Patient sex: M
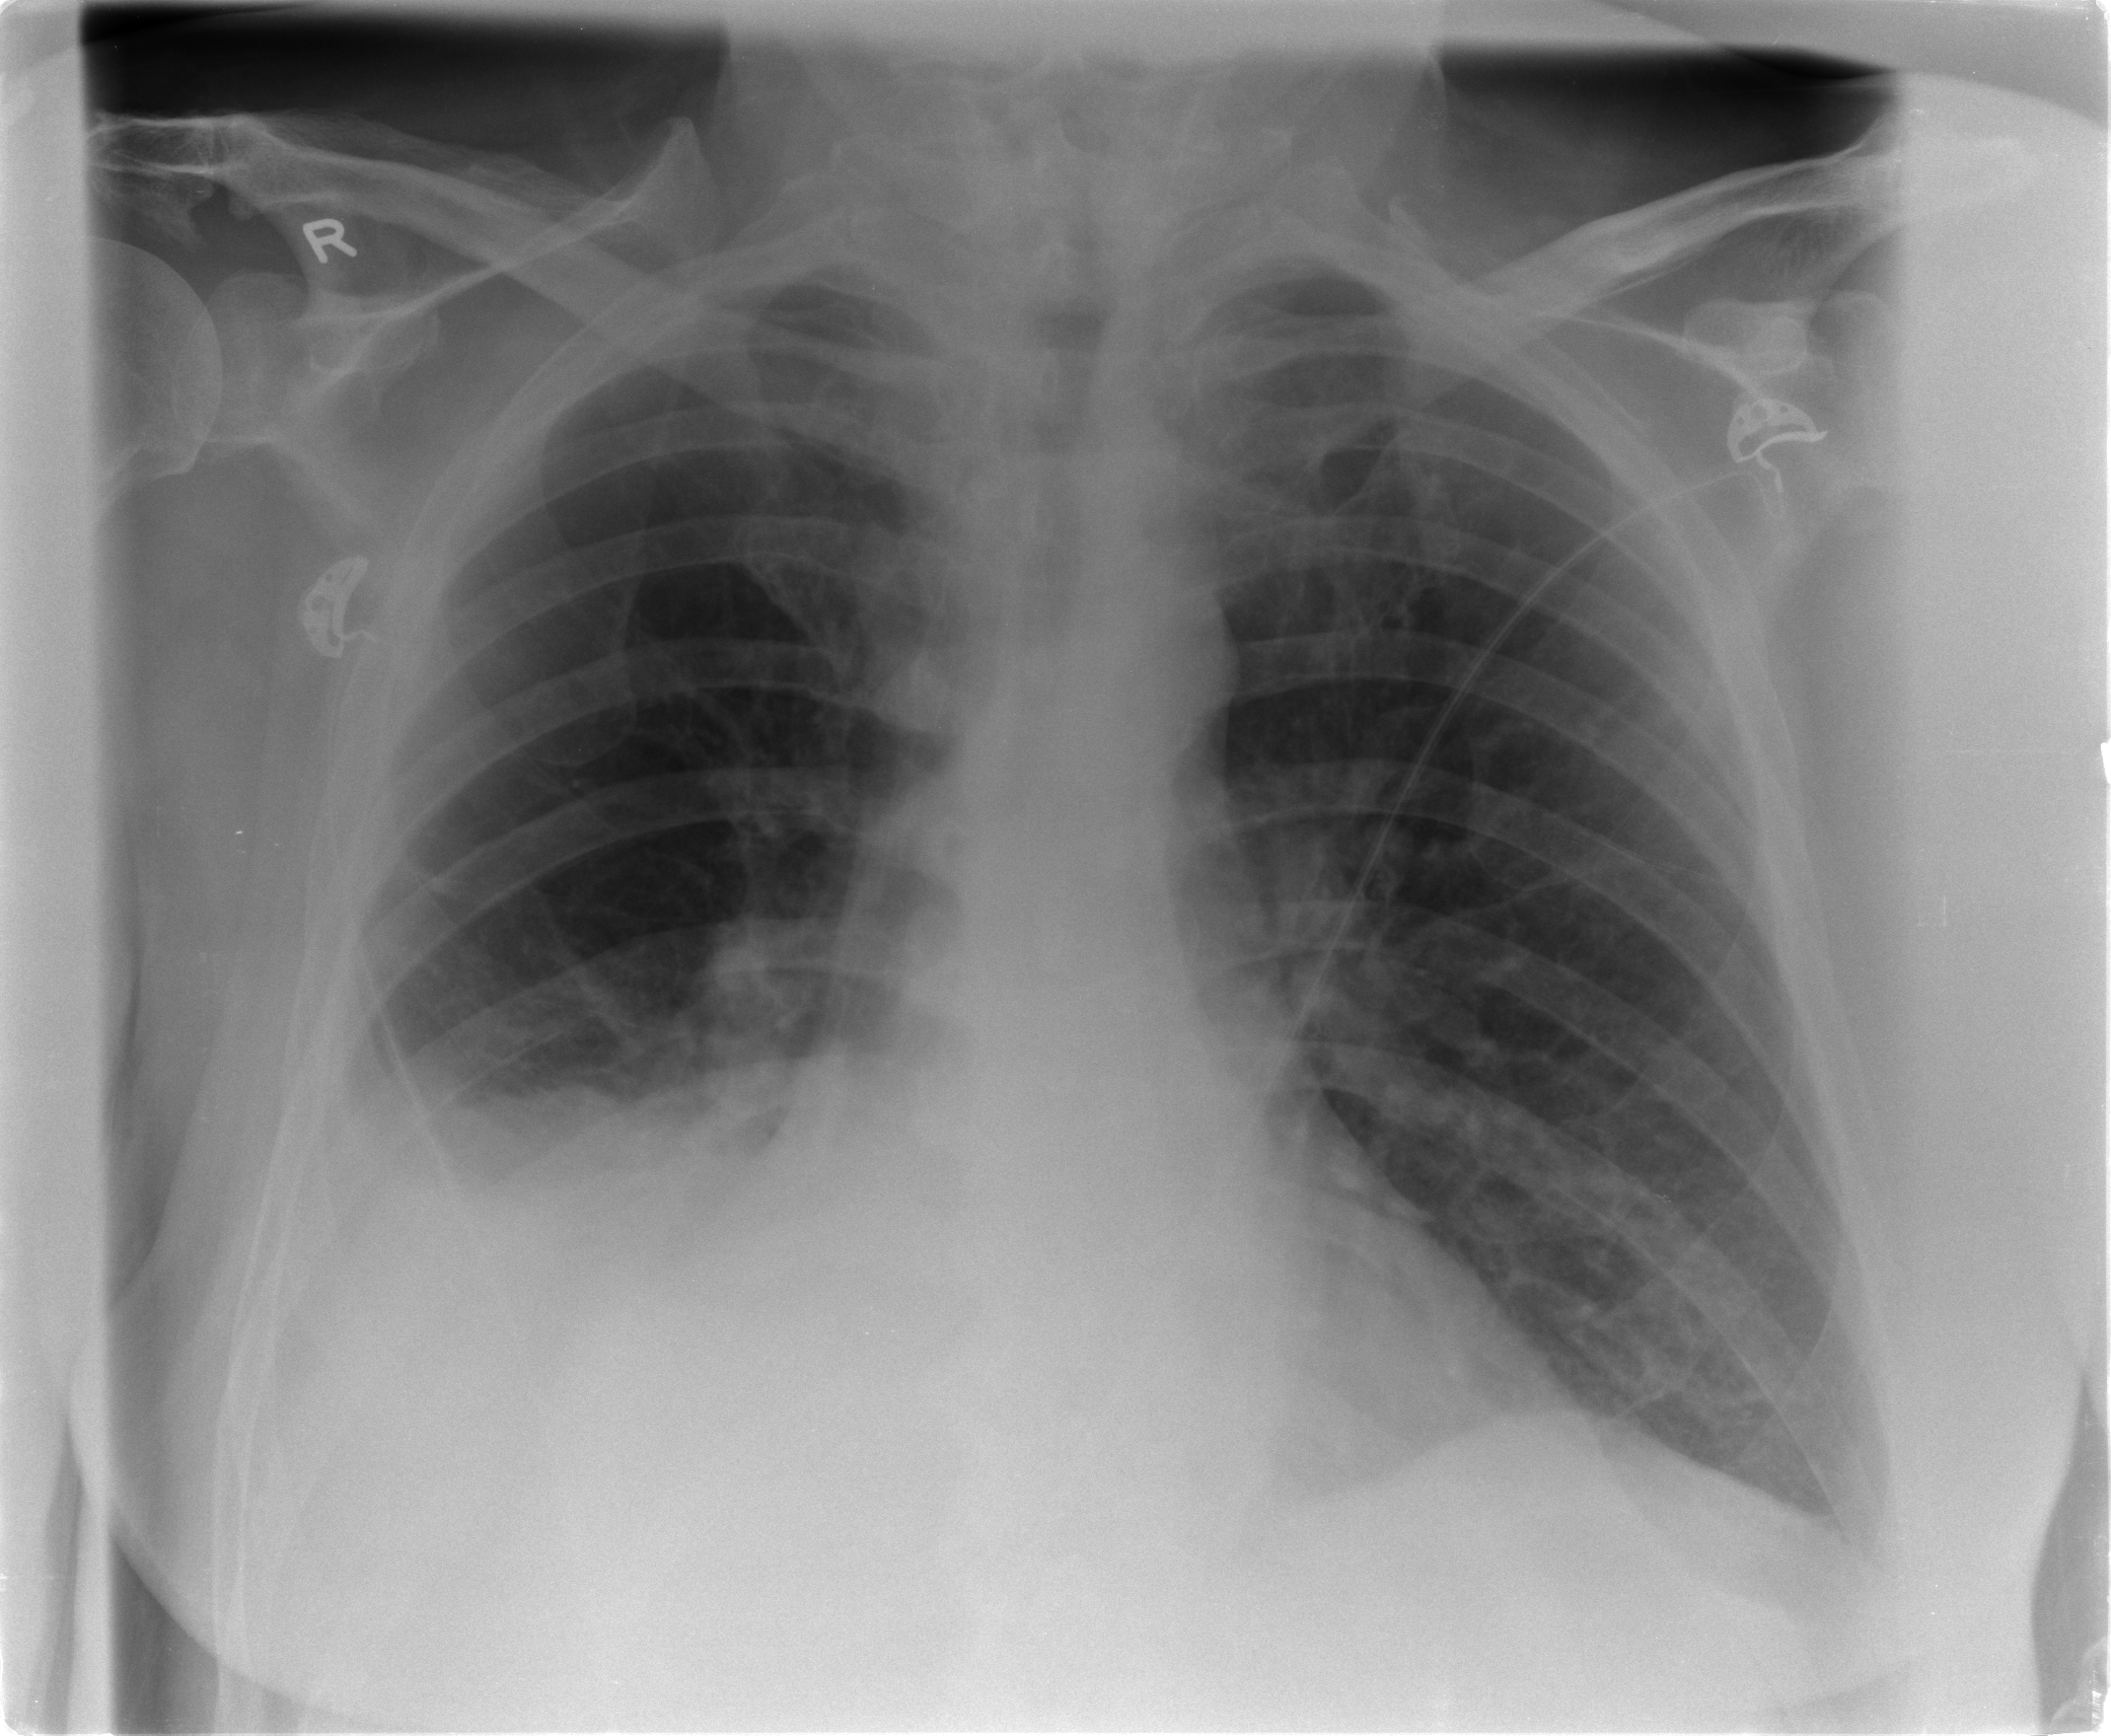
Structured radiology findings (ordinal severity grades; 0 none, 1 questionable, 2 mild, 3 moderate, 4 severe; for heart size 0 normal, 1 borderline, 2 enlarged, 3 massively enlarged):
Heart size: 1
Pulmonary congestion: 1
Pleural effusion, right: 3
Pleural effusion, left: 0
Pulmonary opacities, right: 0
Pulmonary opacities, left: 0
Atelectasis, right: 2
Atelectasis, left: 0